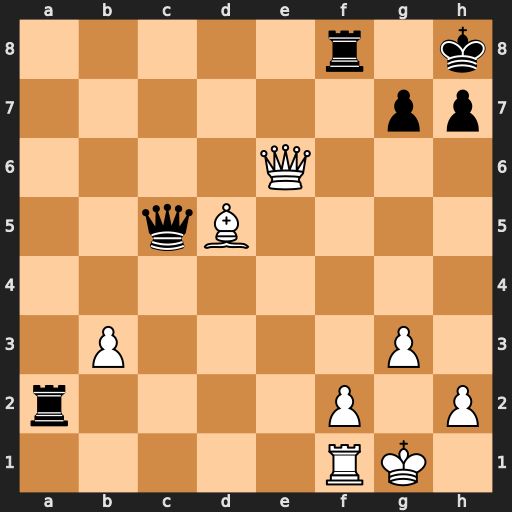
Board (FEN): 5r1k/6pp/4Q3/2qB4/8/1P4P1/r4P1P/5RK1
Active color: w
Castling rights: -
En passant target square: -
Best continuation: b4 Qxf2+ Rxf2